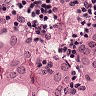
Metastatic tissue present: yes